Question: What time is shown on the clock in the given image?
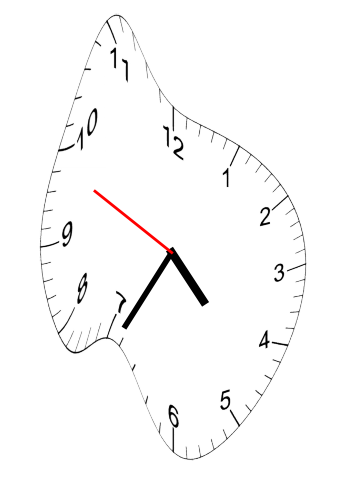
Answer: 04:34:49